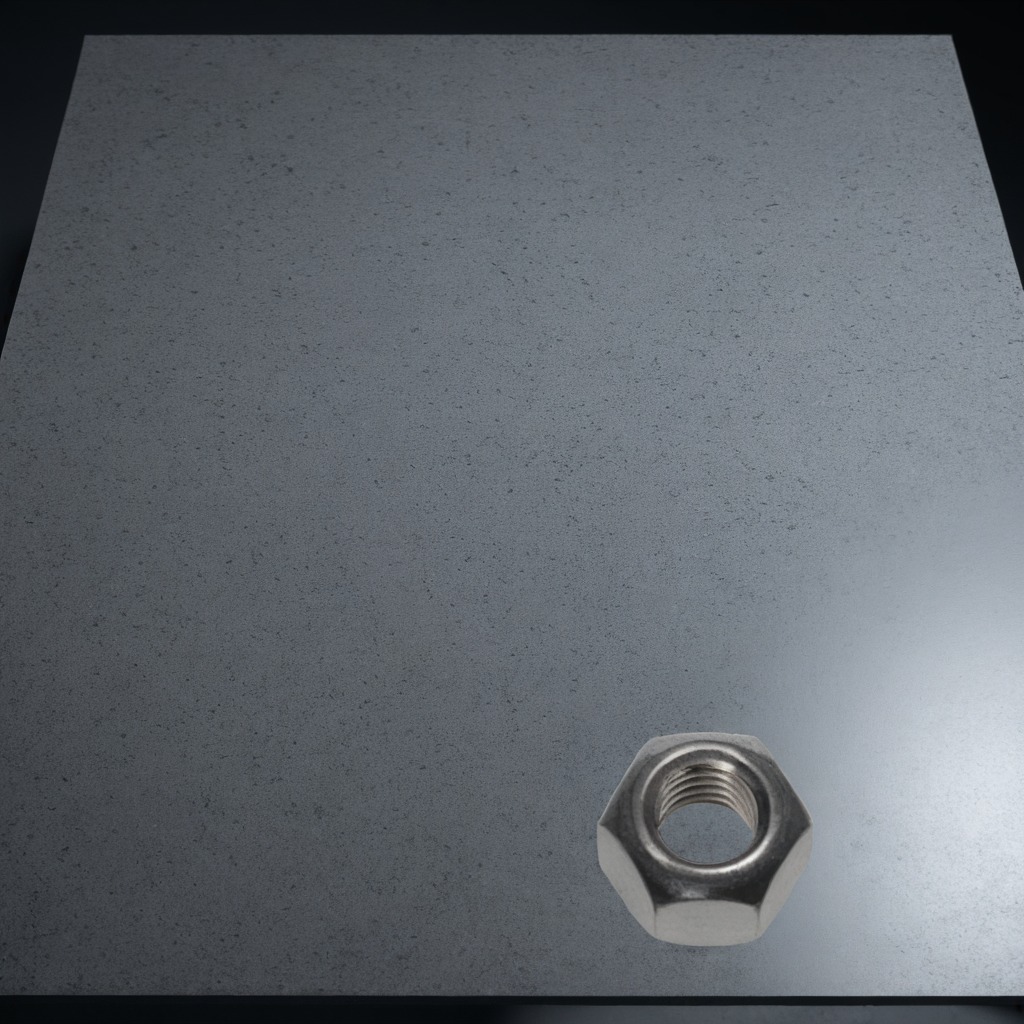
A metal nut is lying on the granite table.